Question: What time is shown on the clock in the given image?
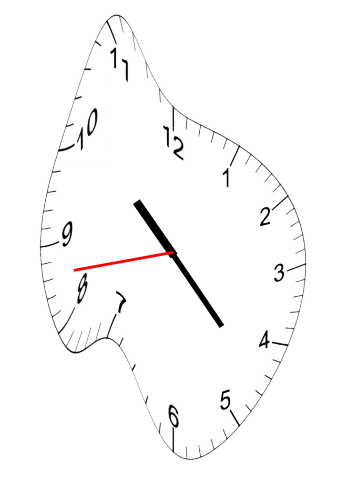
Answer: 10:22:43